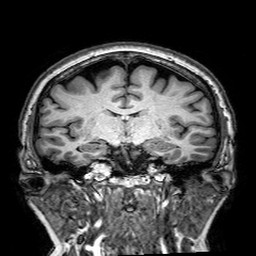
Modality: T1w
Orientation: sagittal
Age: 71
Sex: female
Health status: healthy
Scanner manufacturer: philips
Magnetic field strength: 3 T